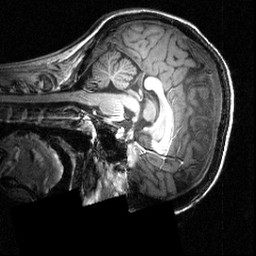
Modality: T1w
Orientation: sagittal
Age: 22
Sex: female
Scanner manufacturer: siemens
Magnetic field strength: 3.951 T
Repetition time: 1.5 s
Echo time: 0.00335 s